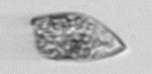
Label: Prorocentrum_dentatum